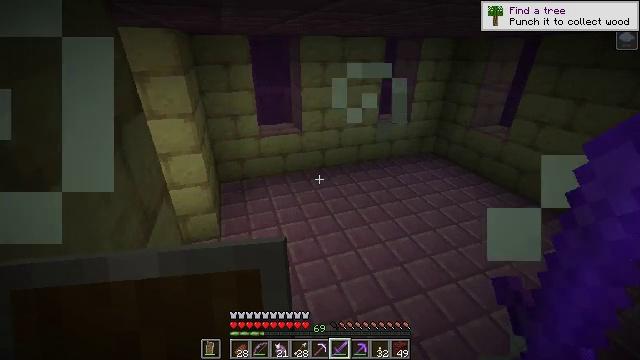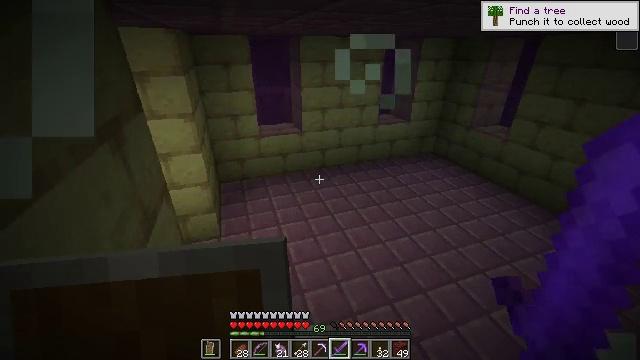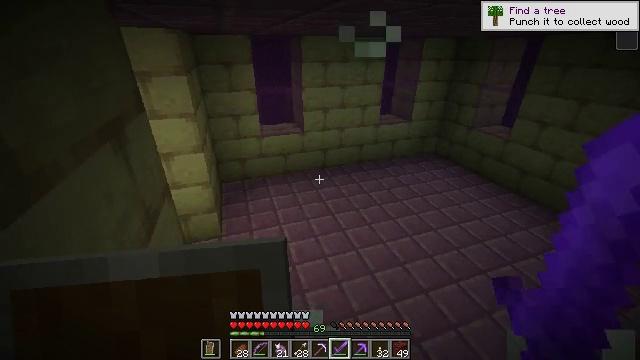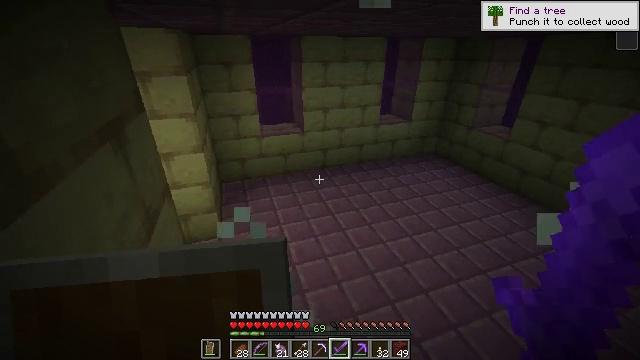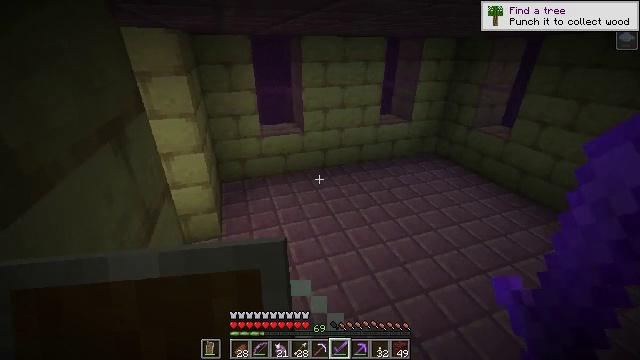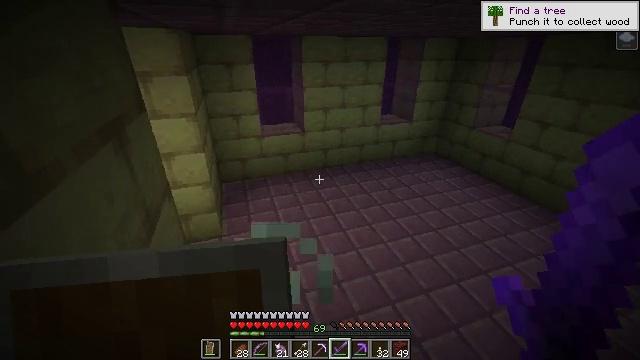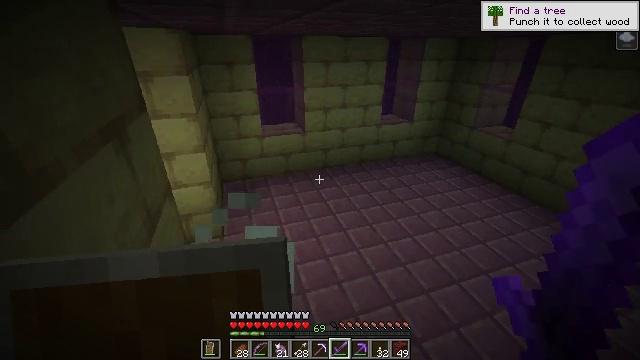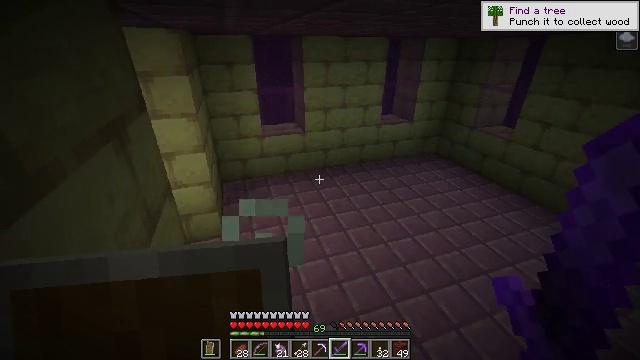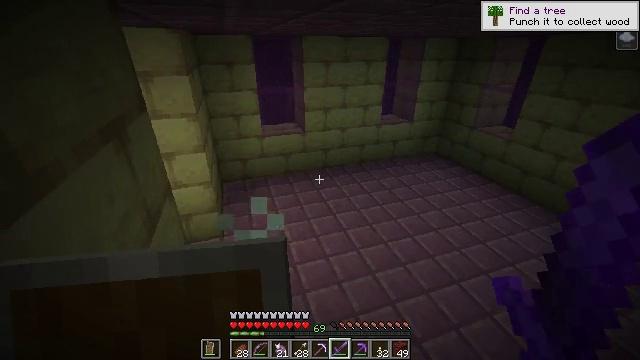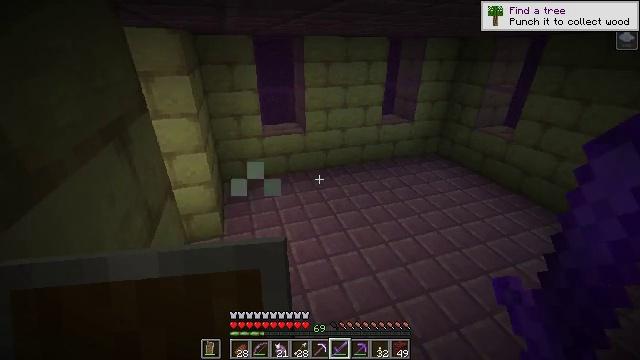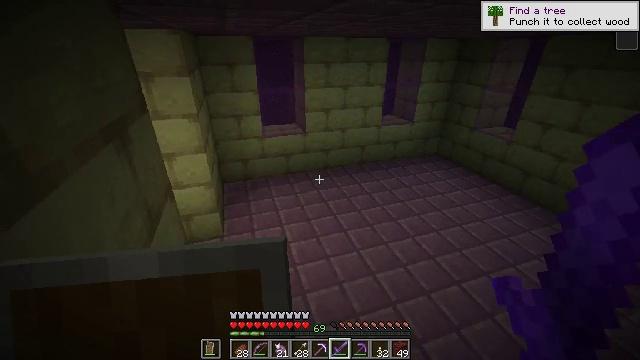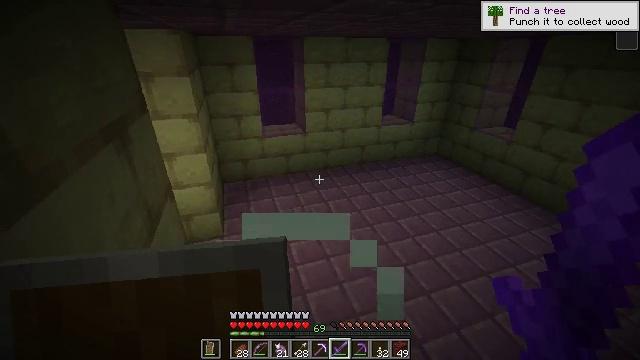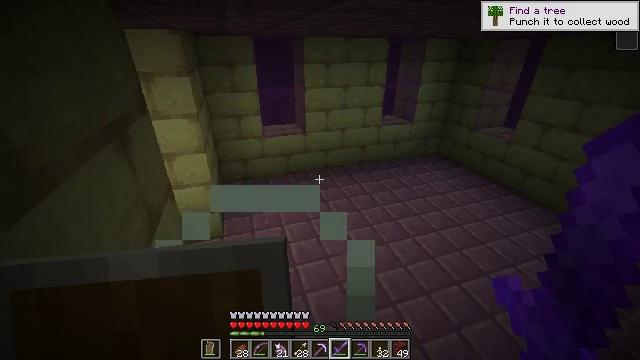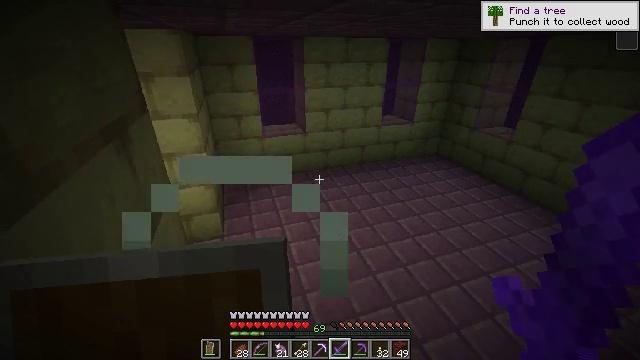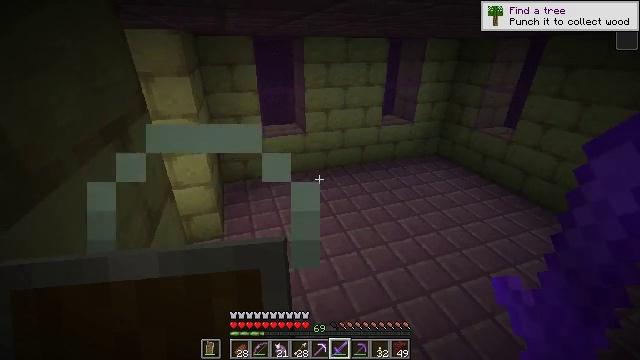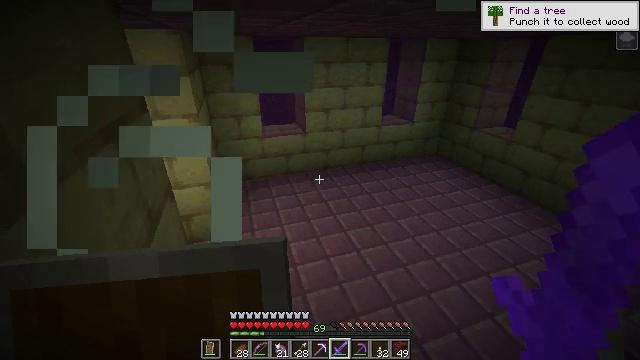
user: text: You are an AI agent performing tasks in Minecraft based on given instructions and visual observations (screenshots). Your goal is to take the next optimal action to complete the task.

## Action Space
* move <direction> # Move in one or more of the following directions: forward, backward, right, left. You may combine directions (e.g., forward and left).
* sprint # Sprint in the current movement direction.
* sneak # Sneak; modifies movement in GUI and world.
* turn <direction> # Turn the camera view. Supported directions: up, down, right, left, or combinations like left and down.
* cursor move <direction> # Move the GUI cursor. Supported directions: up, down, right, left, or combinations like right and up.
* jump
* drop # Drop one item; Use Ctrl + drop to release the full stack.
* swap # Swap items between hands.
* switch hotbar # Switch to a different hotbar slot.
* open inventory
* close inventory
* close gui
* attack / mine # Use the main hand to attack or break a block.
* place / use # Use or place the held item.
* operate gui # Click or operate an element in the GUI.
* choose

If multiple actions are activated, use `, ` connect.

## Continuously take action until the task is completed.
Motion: motion action
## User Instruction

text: Collect shattered pieces of magenta stained glass.
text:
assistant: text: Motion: no_op
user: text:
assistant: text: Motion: no_op
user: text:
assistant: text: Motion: no_op
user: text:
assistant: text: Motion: no_op
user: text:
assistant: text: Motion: no_op
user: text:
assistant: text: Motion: no_op
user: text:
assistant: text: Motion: no_op
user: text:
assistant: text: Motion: no_op
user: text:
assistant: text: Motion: no_op
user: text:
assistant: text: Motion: no_op
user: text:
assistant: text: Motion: no_op
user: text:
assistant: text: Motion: no_op
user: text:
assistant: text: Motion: no_op
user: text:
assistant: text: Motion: no_op
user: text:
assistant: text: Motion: no_op
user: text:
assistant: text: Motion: no_op
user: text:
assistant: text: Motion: no_op
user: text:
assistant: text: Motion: no_op
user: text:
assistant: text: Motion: no_op
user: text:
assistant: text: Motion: no_op
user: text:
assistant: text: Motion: no_op
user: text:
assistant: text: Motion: no_op
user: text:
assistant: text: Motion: no_op
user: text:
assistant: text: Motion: no_op
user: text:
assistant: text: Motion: no_op
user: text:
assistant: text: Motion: no_op
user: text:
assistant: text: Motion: no_op
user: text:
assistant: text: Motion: move right
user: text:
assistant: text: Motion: move right
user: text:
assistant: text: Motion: move right